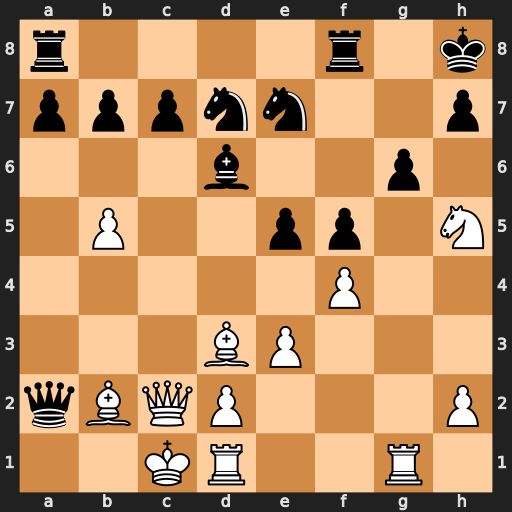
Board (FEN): r4r1k/pppnn2p/3b2p1/1P2pp1N/5P2/3BP3/qBQP3P/2KR2R1
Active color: w
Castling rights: -
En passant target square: -
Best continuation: Bxe5+ Nxe5 Qxa2 Nxd3+ Kb1